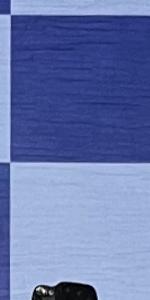
Label: Empty